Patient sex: M
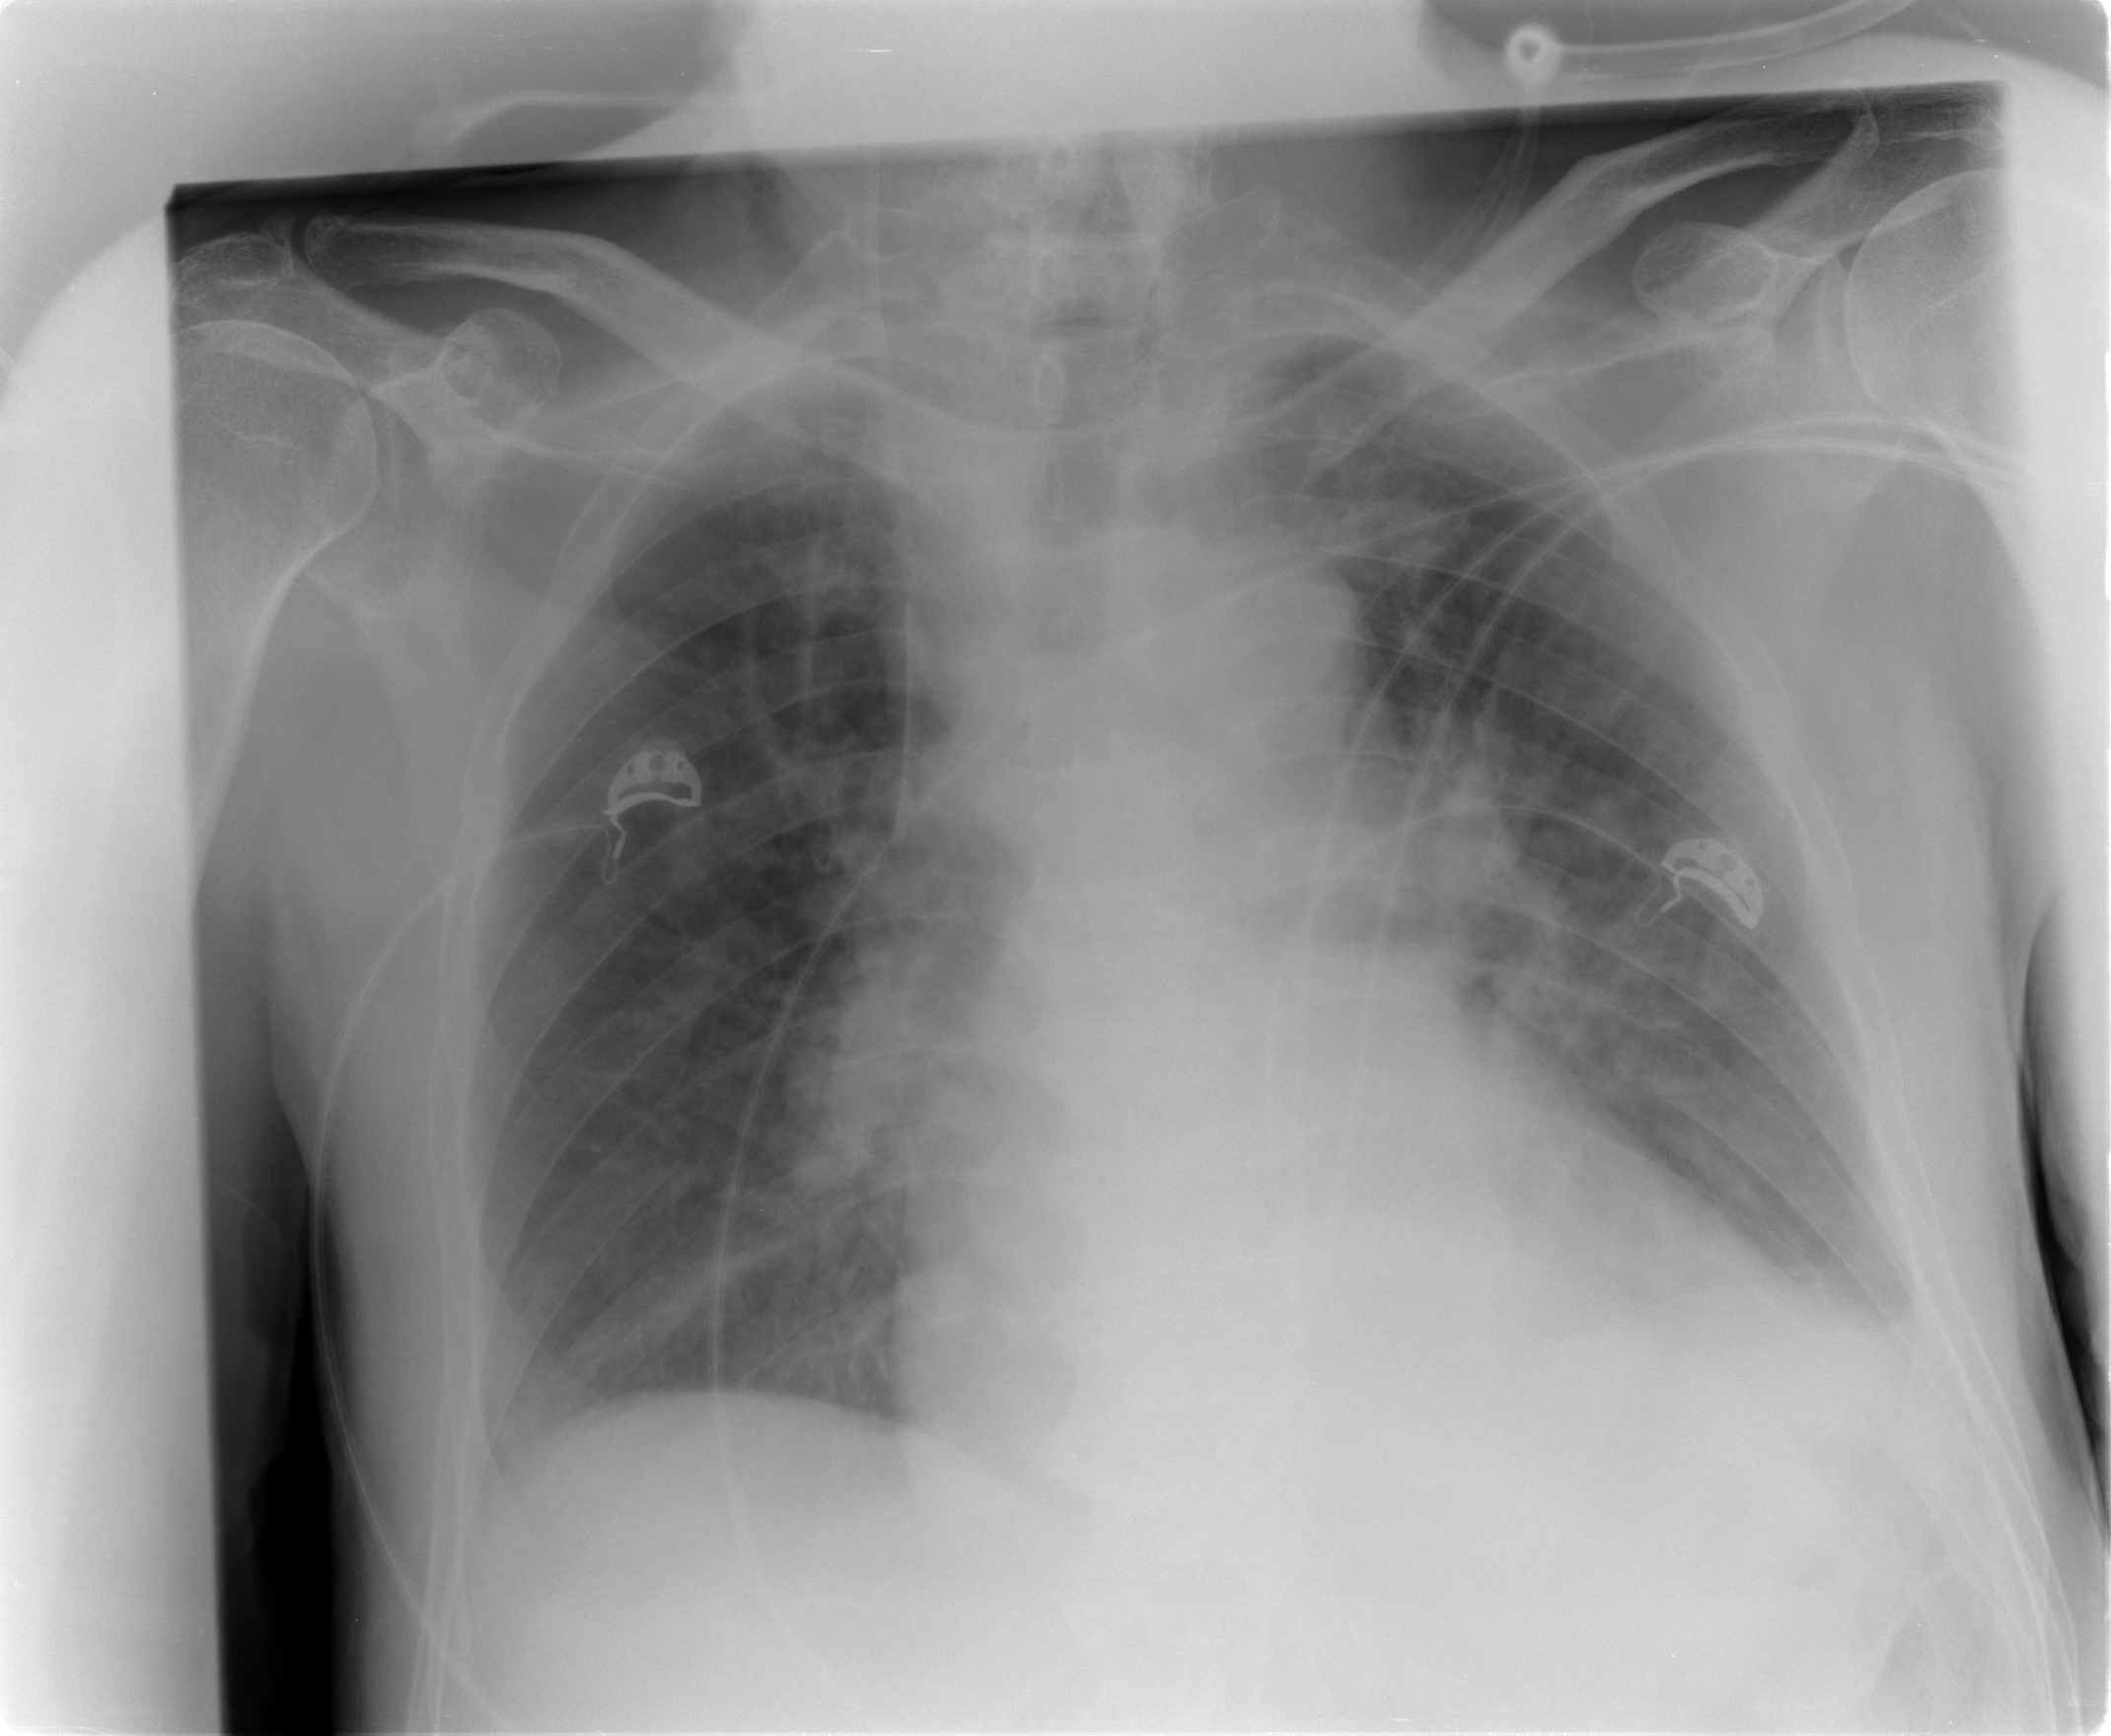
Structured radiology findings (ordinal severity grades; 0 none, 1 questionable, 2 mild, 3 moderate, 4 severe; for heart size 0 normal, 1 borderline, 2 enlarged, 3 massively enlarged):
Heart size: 2
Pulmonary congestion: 2
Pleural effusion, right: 0
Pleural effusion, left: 2
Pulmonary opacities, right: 2
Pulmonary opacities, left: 2
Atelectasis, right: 0
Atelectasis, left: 0